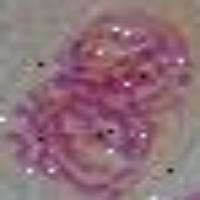
Label: metaphase